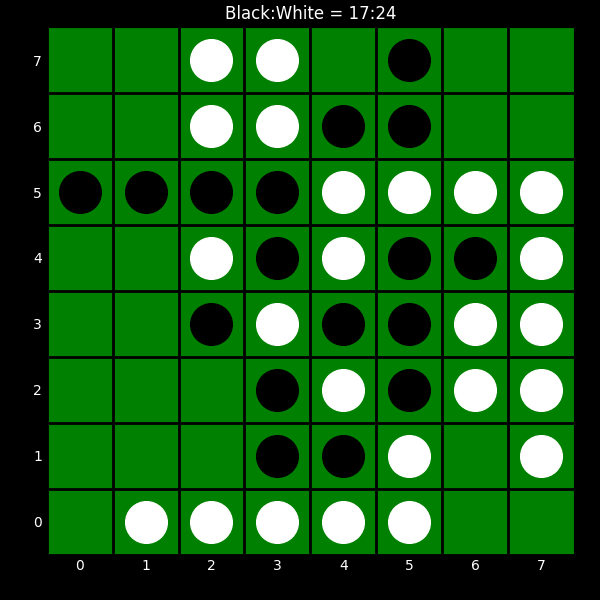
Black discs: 17
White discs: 24